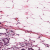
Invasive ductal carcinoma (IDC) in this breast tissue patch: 1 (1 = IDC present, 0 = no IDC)